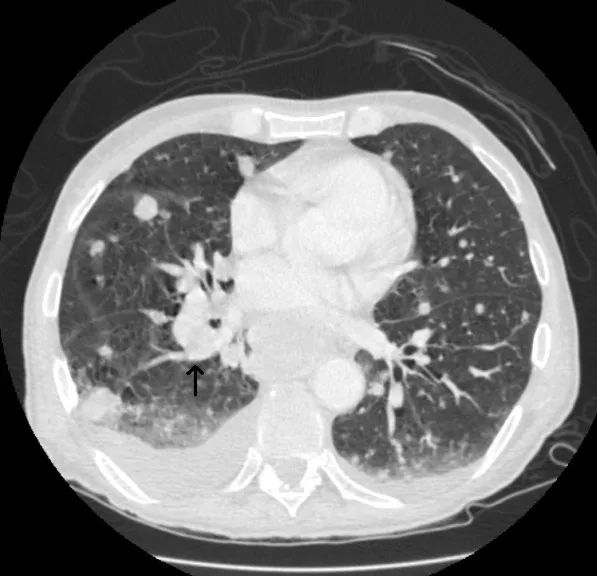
Right hilar mass noted with multiple pulmonary nodules scattered throughout the lung parenchyma.
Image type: radiology (ct)